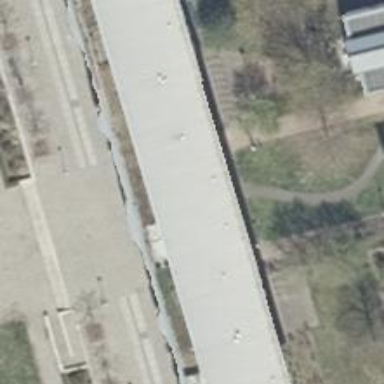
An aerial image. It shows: Footway road through building passage tunnel.